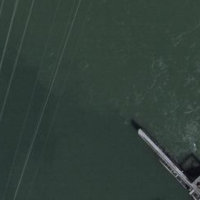
EUNIS habitat code: 15
Species observed at this site:
Larus michahellis